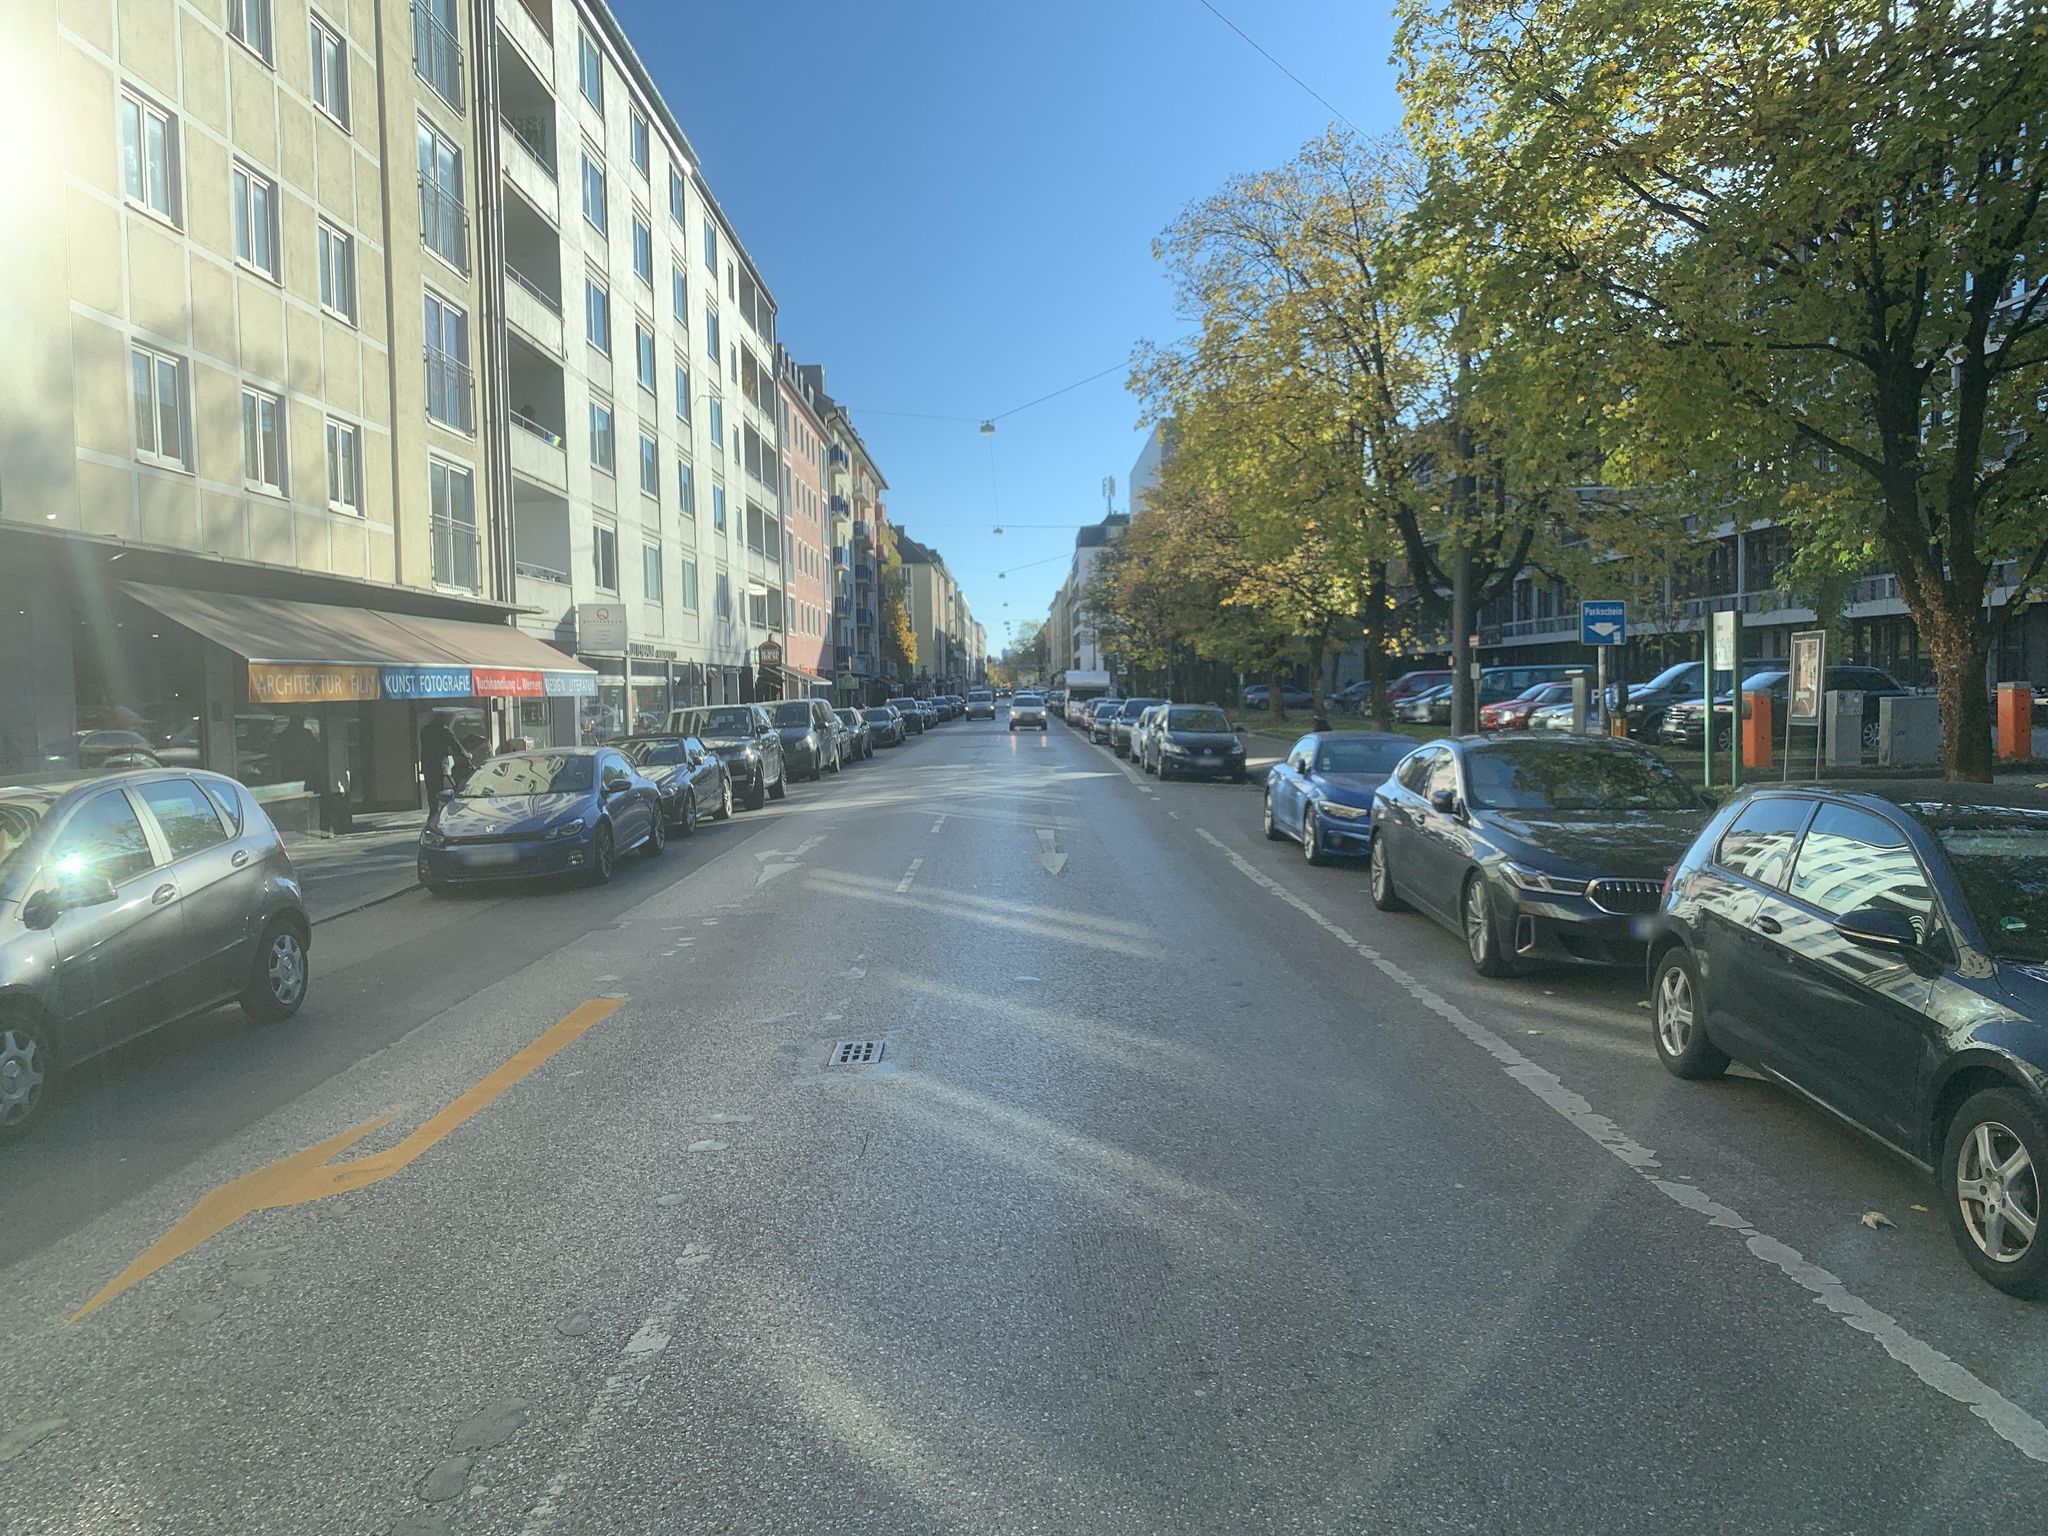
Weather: clear
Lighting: day
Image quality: good
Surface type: driving surface
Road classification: secondary
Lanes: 2
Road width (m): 2
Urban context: urban centre
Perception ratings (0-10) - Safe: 3.63, Lively: 8.99, Beautiful: 6.05, Boring: 0.81, Depressing: 2.14, Wealthy: 5.45